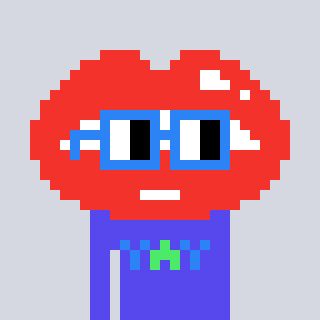
a pixel art character with square blue glasses, a lips-shaped head and a computerblue-colored body on a cool background